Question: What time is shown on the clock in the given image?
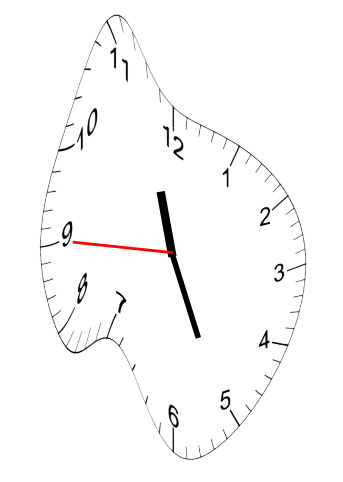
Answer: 11:25:45